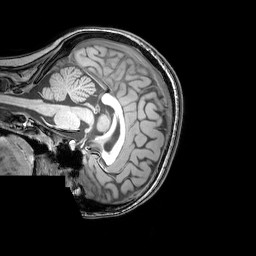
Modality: T1w
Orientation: sagittal
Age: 26
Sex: female
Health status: healthy
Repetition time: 0.081 s
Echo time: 0.037 s